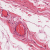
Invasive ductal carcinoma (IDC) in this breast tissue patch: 0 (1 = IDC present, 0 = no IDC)